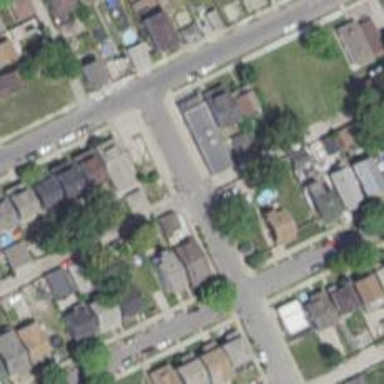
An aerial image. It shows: Alley classified as service road.